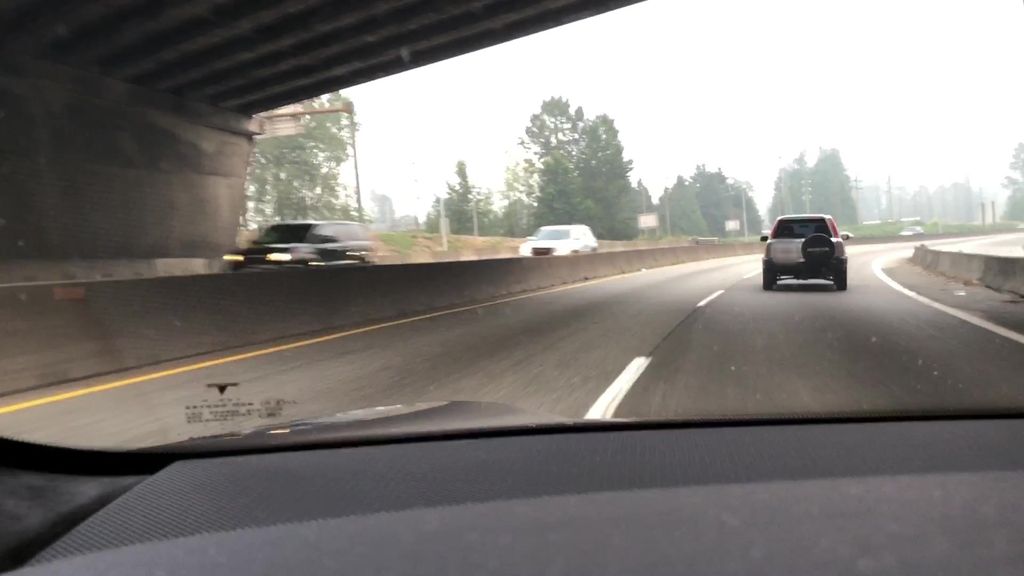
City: vancouver